Pattern: Xraylize
Description: Simulate the effect of an X-ray on an image.
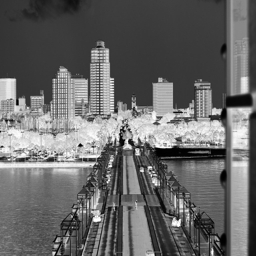